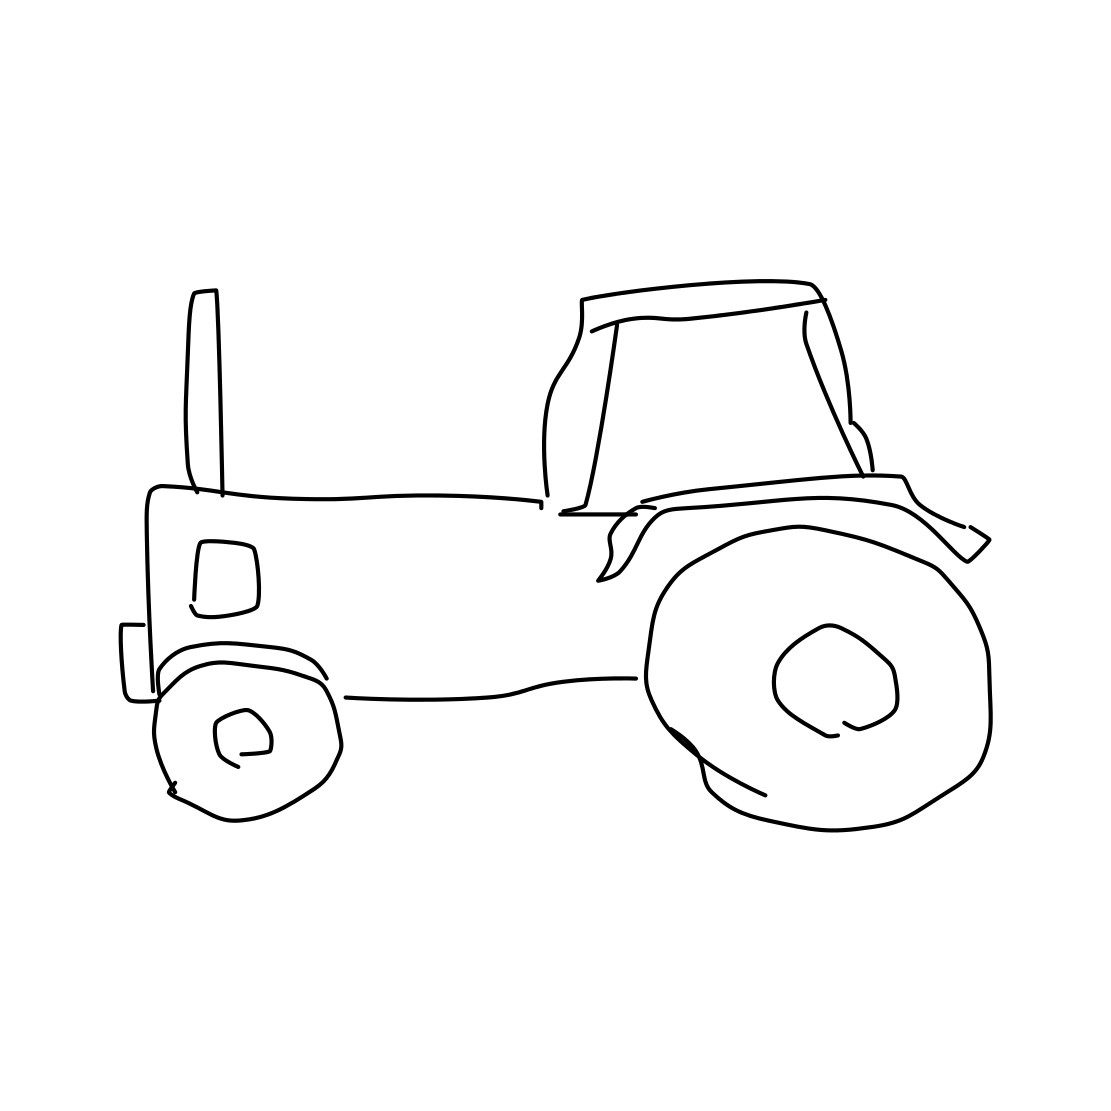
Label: tractor